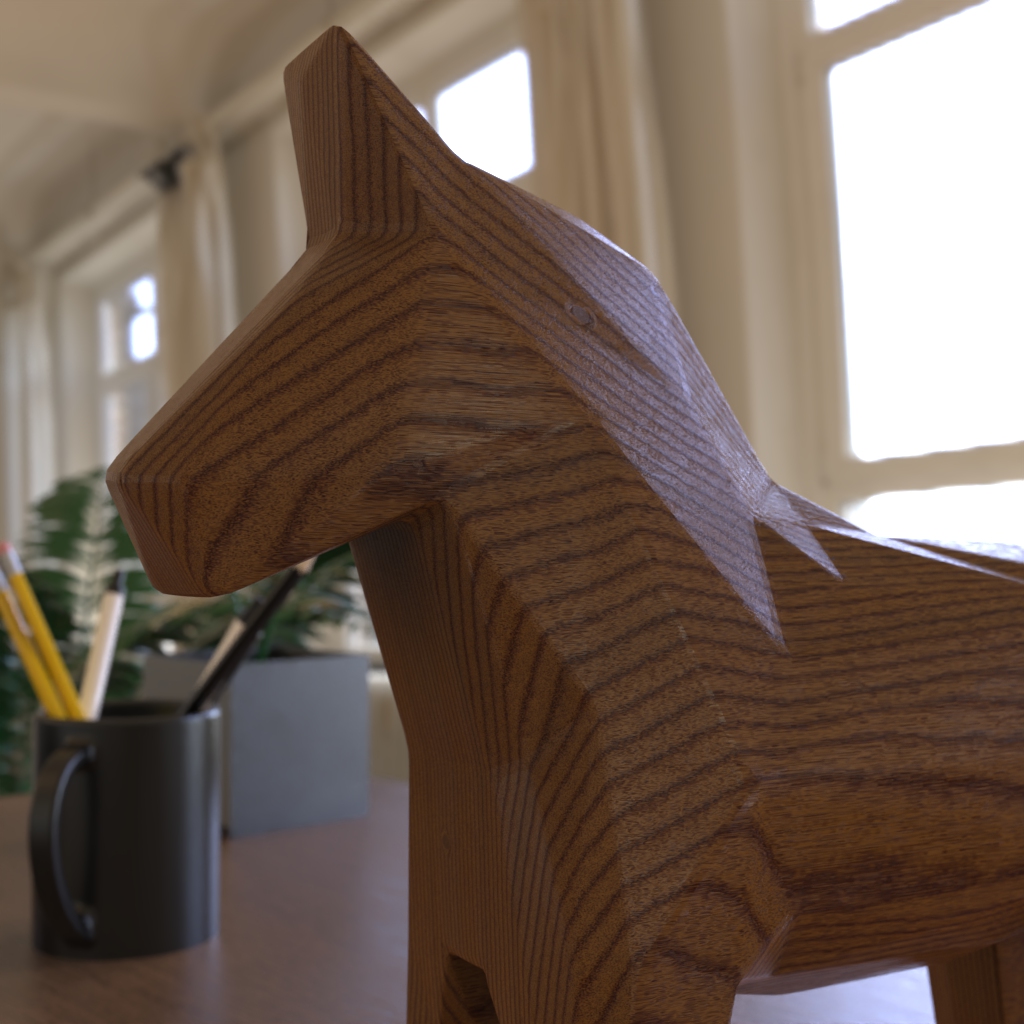
A high quality rendering of a dalahest_oak dalecarlian horse figurine made of varnished dark oak standing on a wooden table in an an apartment with natural bright daylight from windows,medium shot fromfront right side , 50 mm, f 22